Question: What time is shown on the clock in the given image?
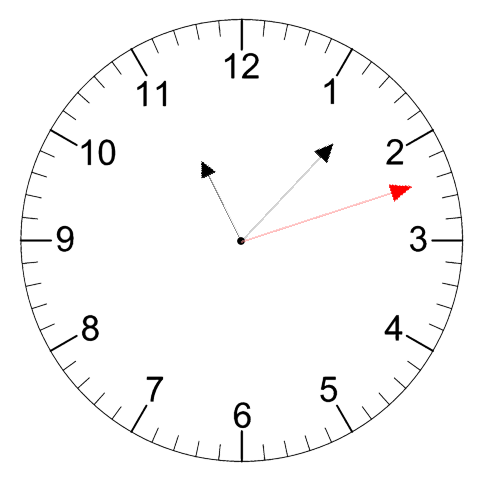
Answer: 11:07:12